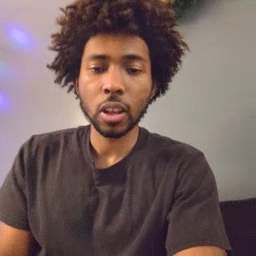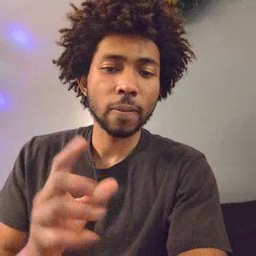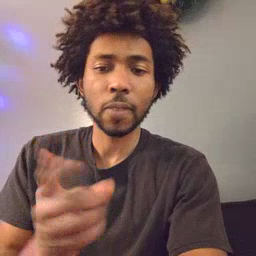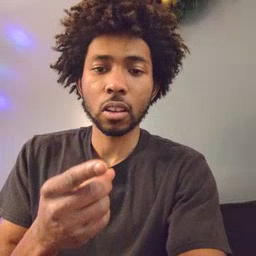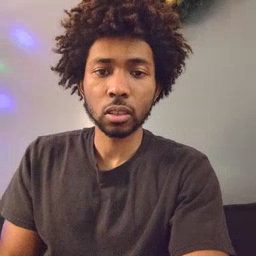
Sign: first